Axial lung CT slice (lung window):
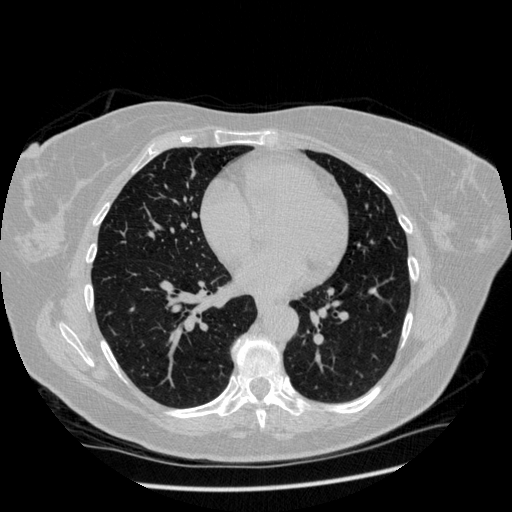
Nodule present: no